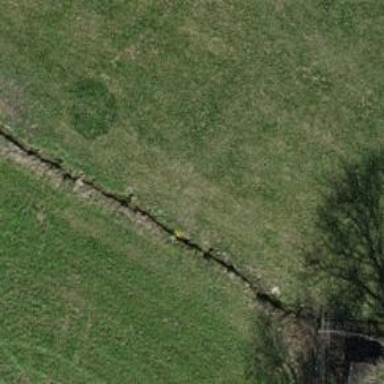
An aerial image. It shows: Ditch serving as waterway.